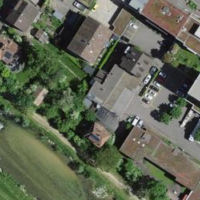
EUNIS habitat code: 54
Species observed at this site:
Podarcis muralis